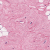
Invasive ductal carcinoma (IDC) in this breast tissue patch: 0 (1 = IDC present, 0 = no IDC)